Current action and preconditions to check: trajectory_clear

Your task: For each precondition in the list above, predict whether it will hold at this action.

Consider the current scene as observed from the mobile robot's camera, and analyze the predicted future states of all dynamic agents (e.g., people, animals, vehicles, or any moving entities) within the NEXT SECOND.

IMPORTANT: Only answer "very likely" if you are absolutely certain—based on strong, clear evidence—that a dynamic agent will violate the precondition in the predicted future state. Do NOT answer "very likely" for unlikely, ambiguous, or low-probability risks.

Ask yourself for each precondition: Is there a high probability, with clear and convincing evidence, that the predicted future states of any dynamic agent will interfere with the predicted future state of the currently executing action within the NEXT SECOND, causing that precondition to fail?

Assess the risk level based on these predictions. Use "likely" or "very likely" if motions create a clear risk of interference.

Use "neutral" or "improbable" if agents are nearby but their predicted paths are clearly diverging or non-conflicting.

Failure Risk Categories: "very improbable", "improbable", "neutral", "likely", "very likely"

Answer Format: Output ONLY the probability_of_failure value from these categories: "very improbable", "improbable", "neutral", "likely", "very likely"

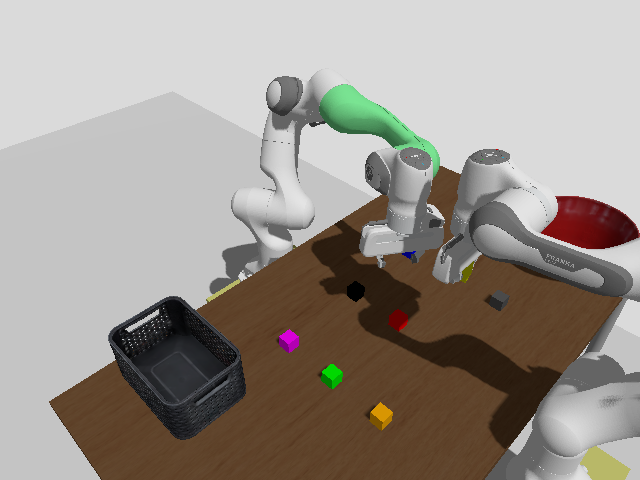

Answer: likely